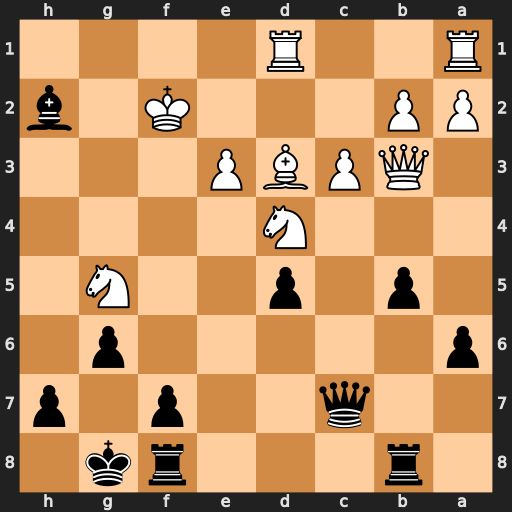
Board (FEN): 1r3rk1/2q2p1p/p5p1/1p1p2N1/3N4/1QPBP3/PP3K1b/R2R4
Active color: b
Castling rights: -
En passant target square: -
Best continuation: Qg3+ Kf1 Qg1+ Ke2 Qg2+ Ke1 Bg3#